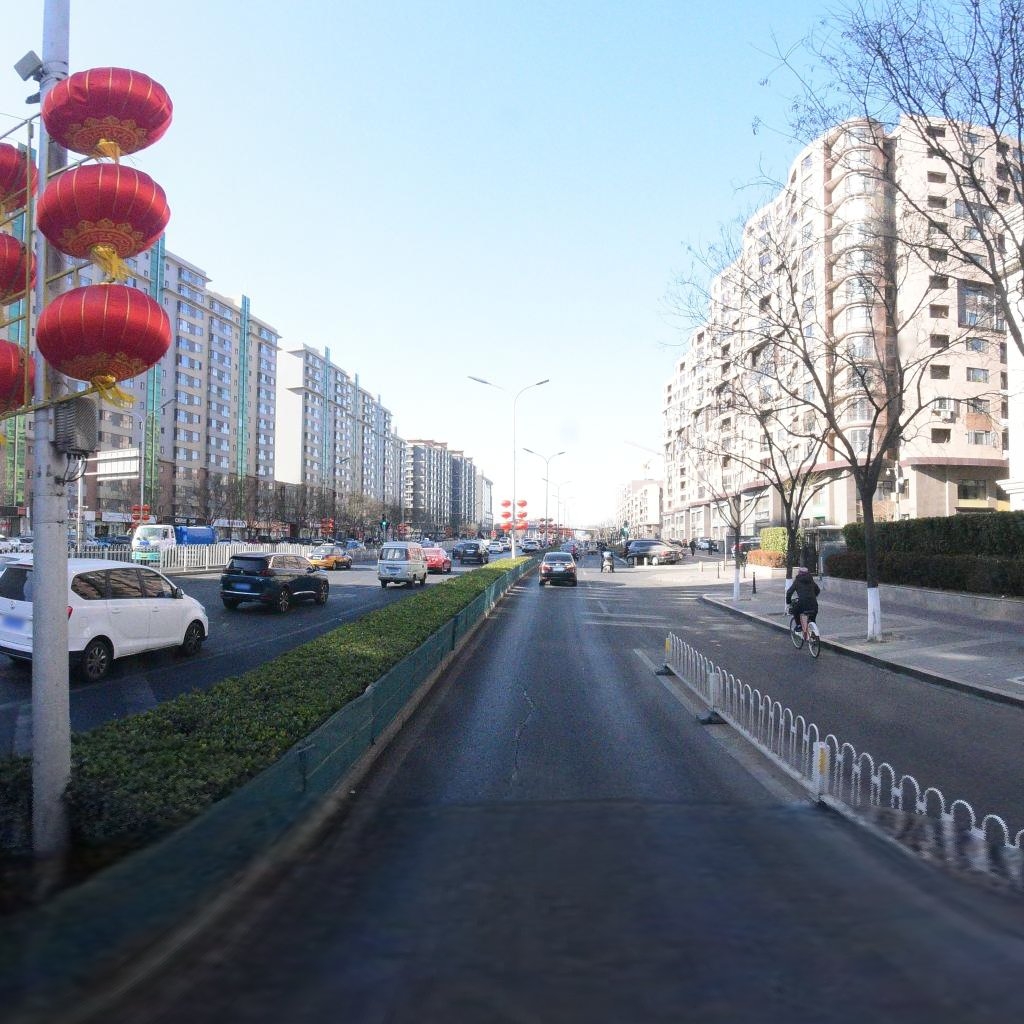
Region: Dongcheng
Road damage annotations: longitudinal crack